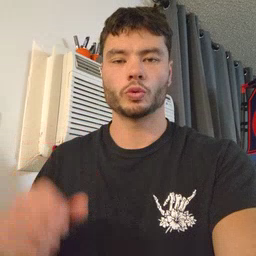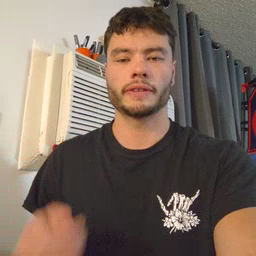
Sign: balloon